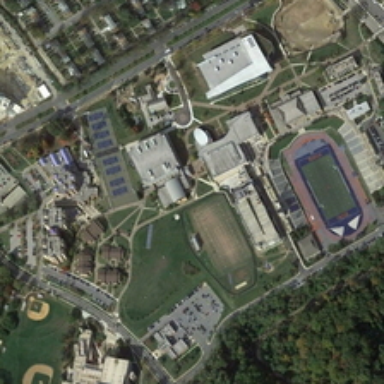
The university has a ground track filed with blue track  a football field three baseball fields and eight tennis fields .